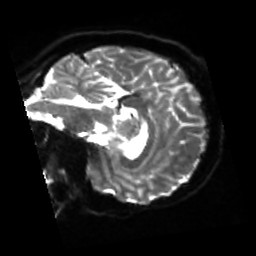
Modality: sbref
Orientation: sagittal
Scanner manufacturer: siemens
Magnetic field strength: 3 T
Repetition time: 4 s
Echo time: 0.0594 s